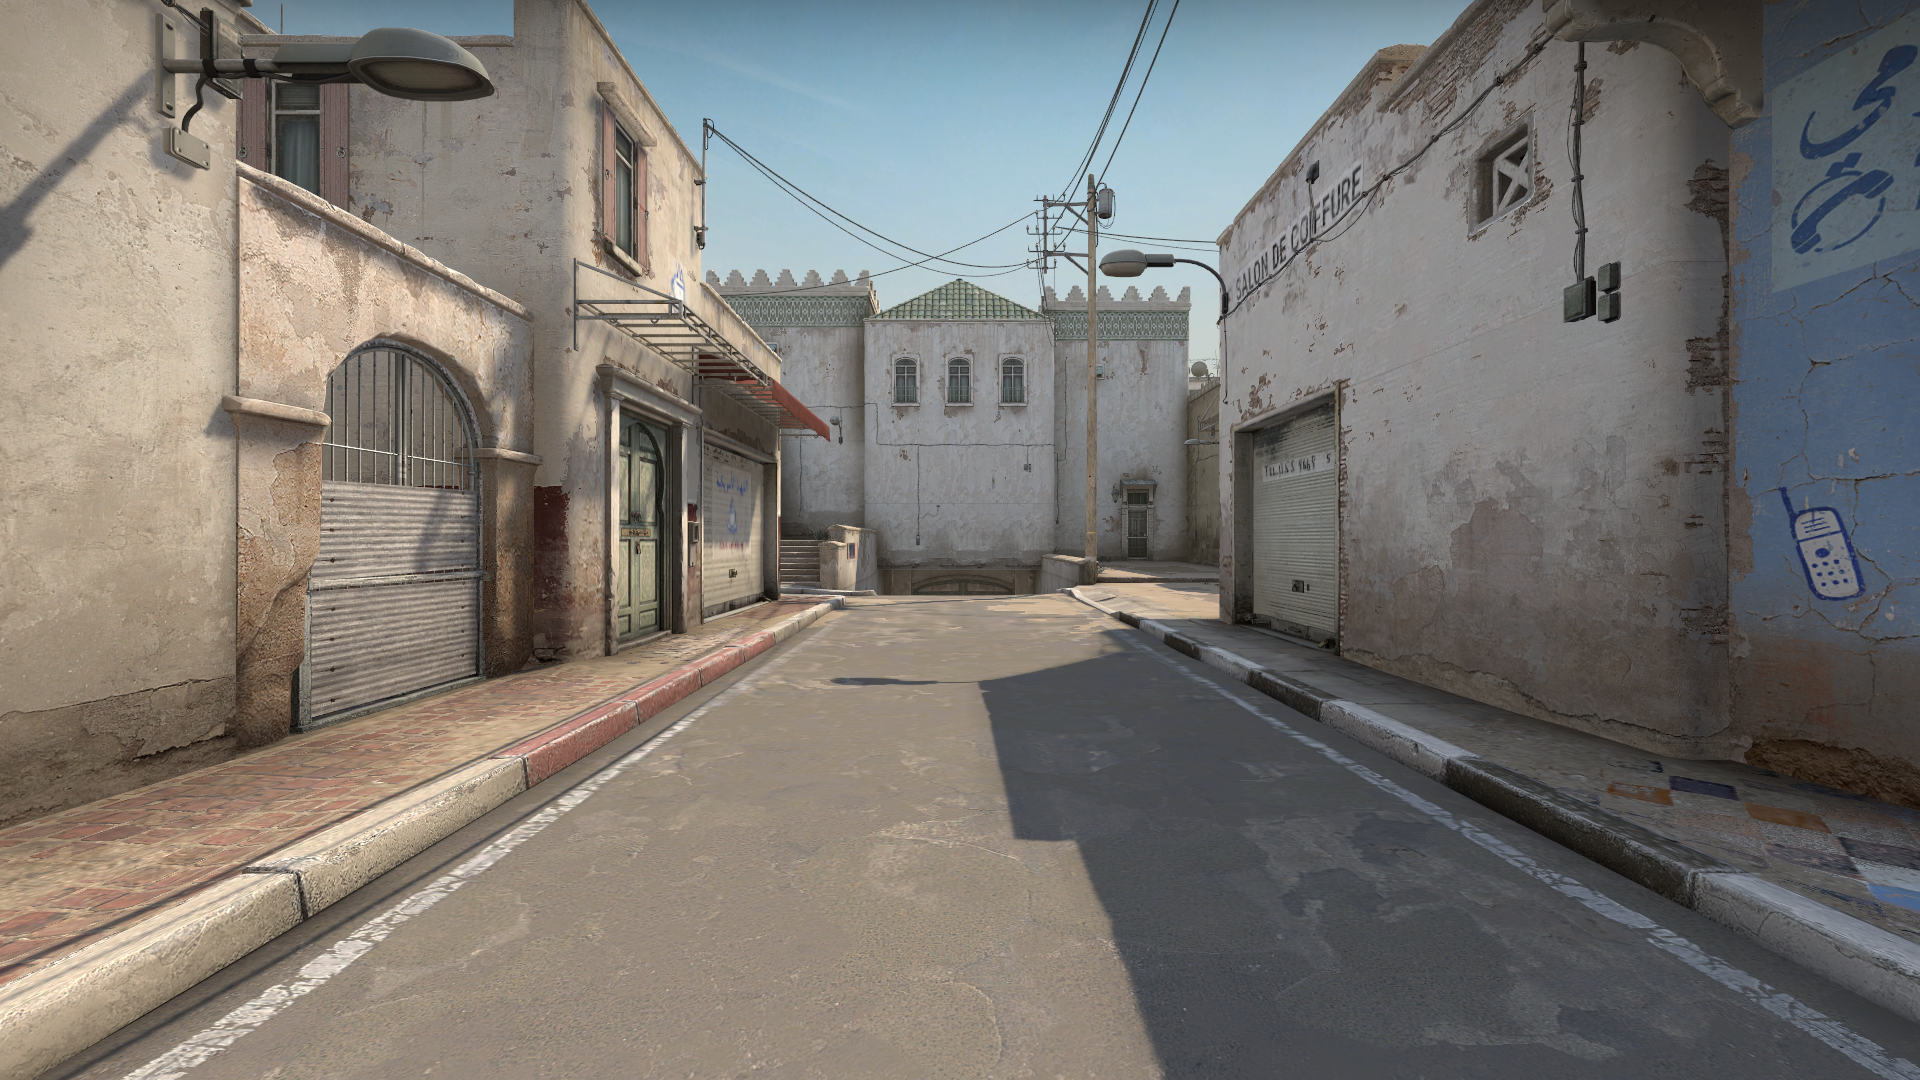
Map: de_dust2